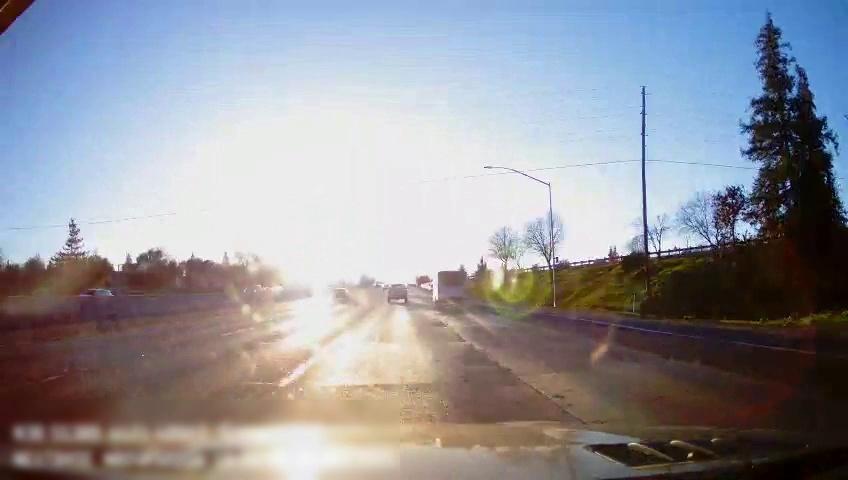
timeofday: Day
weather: Sunny
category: Drivable Space
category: Vehicles | SUV
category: Vehicles | SUV
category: Vehicles | Bus
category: Vehicles | Car
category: Vehicles | Truck
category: Lanes | Alternate Lane
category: Lanes | Current Lane
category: Lanes | Current Lane
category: Lanes | Alternate Lane